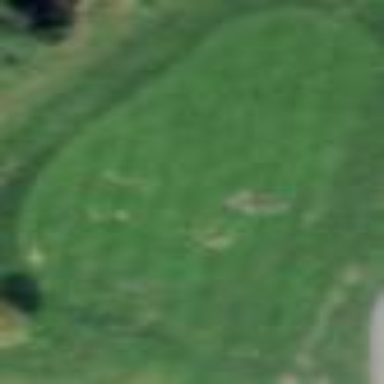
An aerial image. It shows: Grassy area designated as golf fairway.